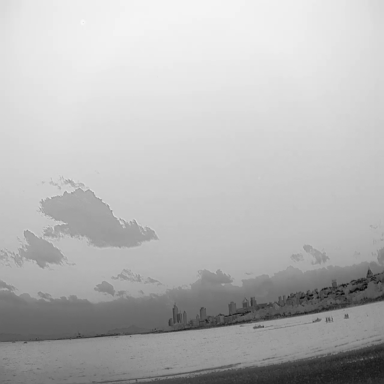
There are three bulk_carriers in the infrared image.